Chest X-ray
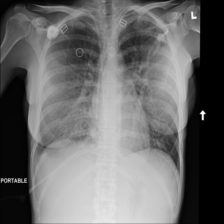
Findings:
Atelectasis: negative
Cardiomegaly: negative
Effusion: positive
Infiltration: negative
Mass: negative
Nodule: negative
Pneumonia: negative
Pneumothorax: negative
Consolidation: negative
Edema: negative
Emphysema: negative
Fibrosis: negative
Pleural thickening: negative
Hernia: negative